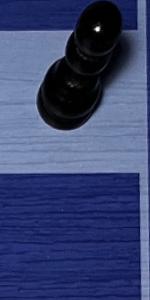
Label: Empty